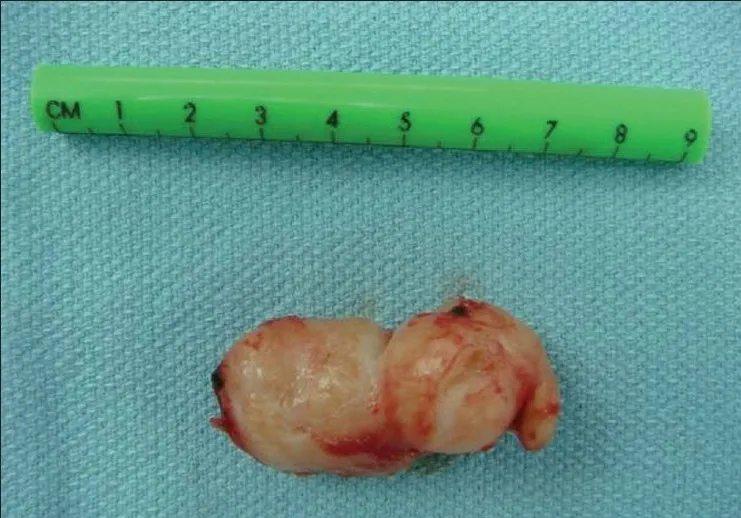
Picture for the leiomyoma after enucleation.
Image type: medical_photograph (other_medical_photograph)